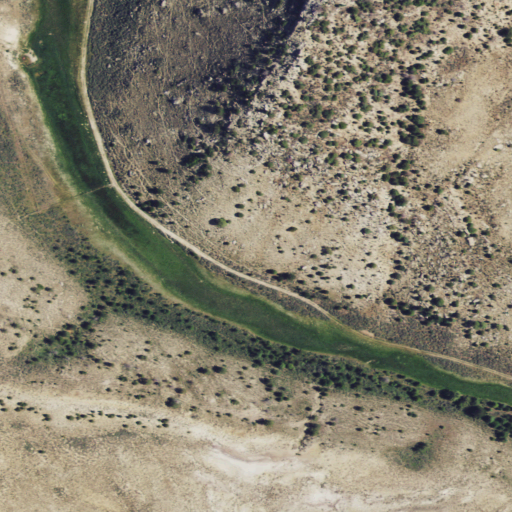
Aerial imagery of gap in Wyoming named Fieldhouse Cut containing shrub and grassland